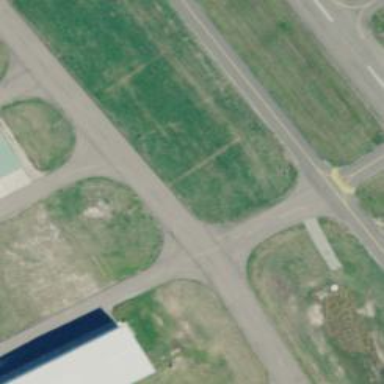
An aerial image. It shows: Asphalt taxiway at the airport.